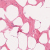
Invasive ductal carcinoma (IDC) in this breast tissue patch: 0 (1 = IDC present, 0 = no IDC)